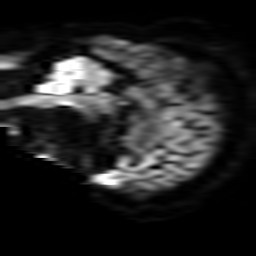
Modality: TRACE
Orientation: sagittal
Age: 61
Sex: male
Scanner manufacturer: philips
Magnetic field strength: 3 T
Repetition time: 3.586 s
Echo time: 0.076 s